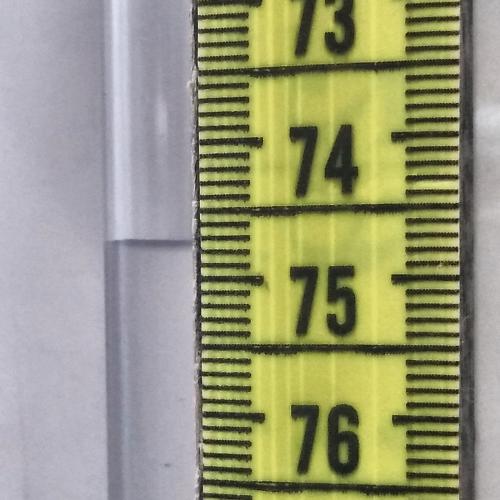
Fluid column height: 74.7 cm